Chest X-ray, PA view. Patient: 55 years old, sex M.
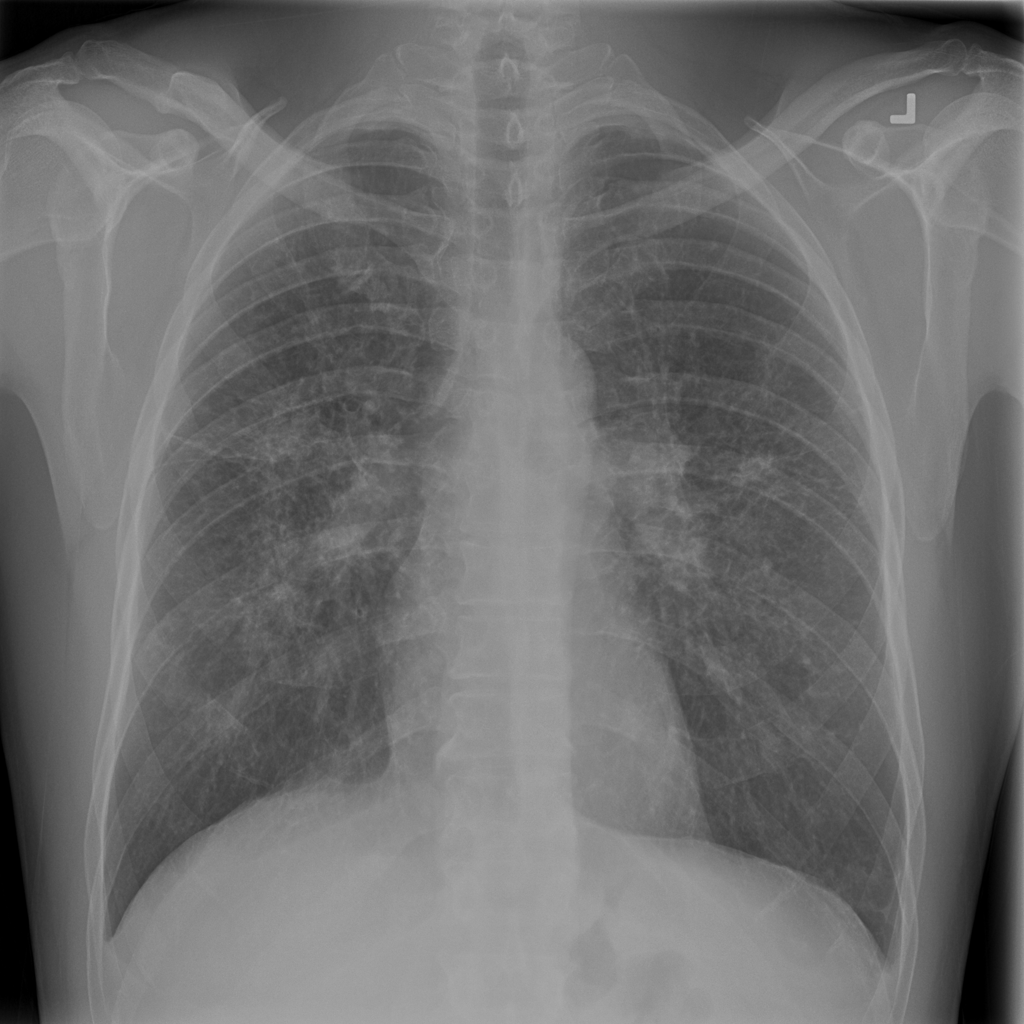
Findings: No Finding